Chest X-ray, PA view. Patient: 48 years old, sex M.
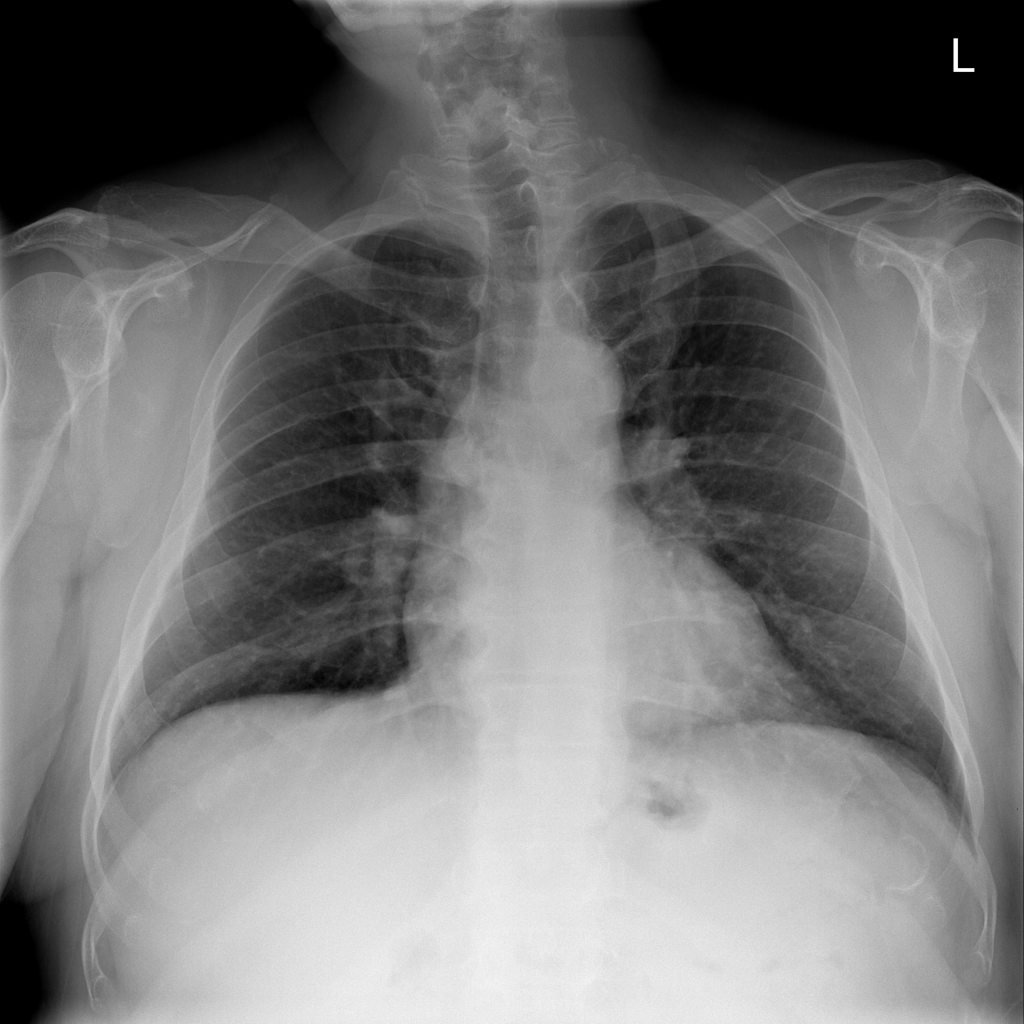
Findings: No Finding